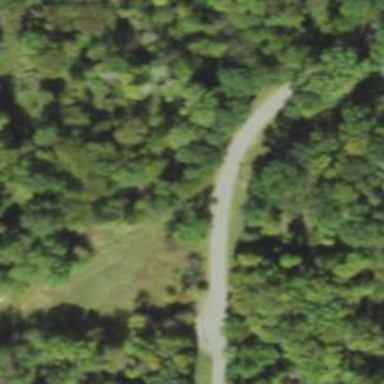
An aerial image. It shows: Unclassified road with asphalt surface.